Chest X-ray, AP view. Patient: 47 years old, sex M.
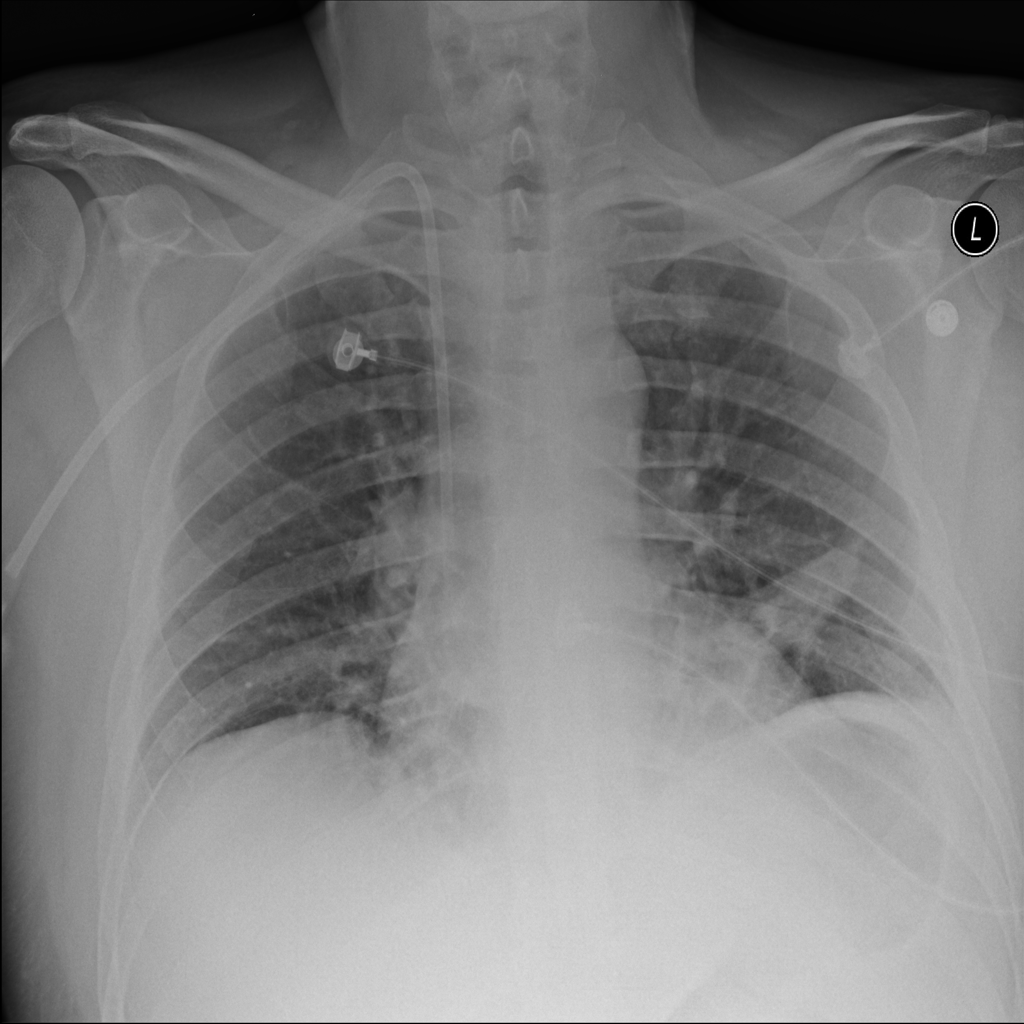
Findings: Atelectasis, Infiltration